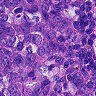
Metastatic tissue present: yes